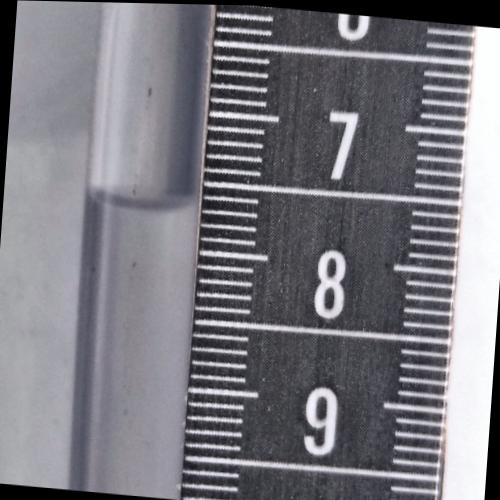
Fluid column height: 7.7 cm